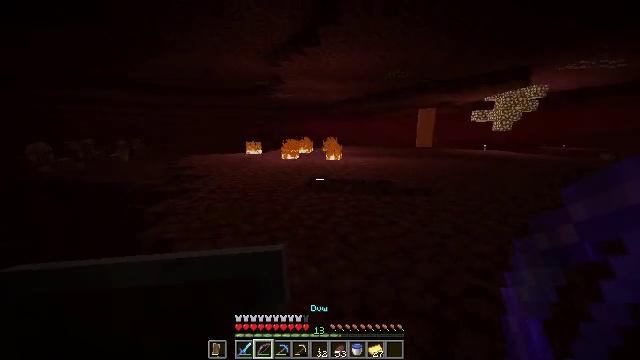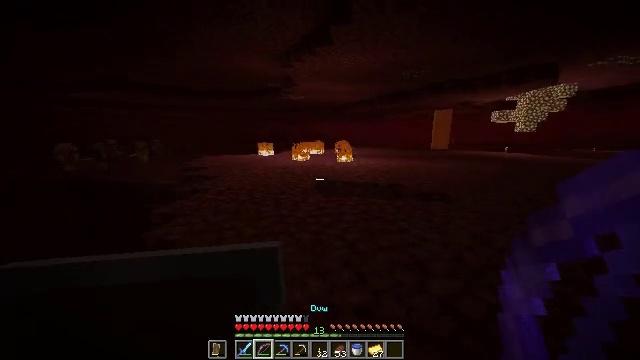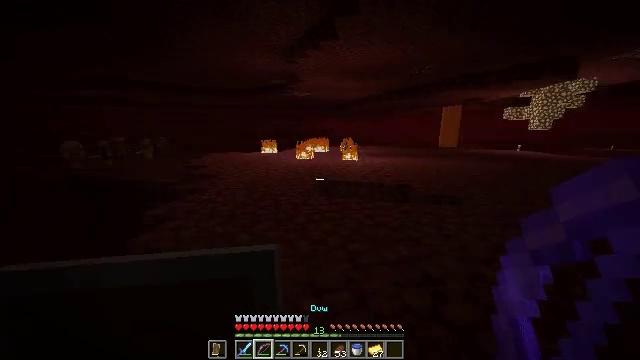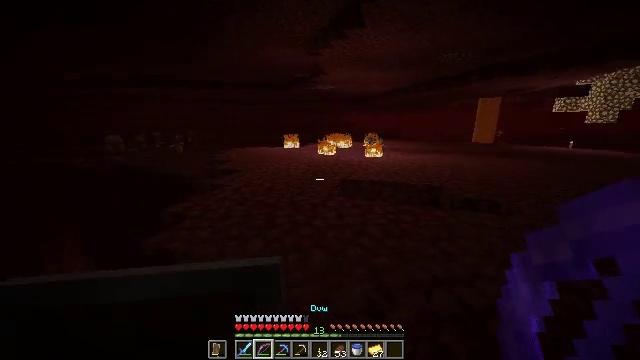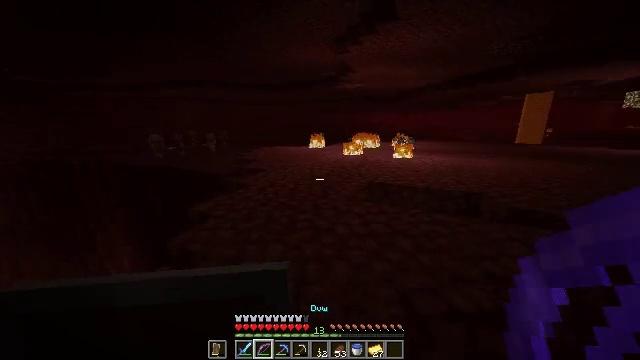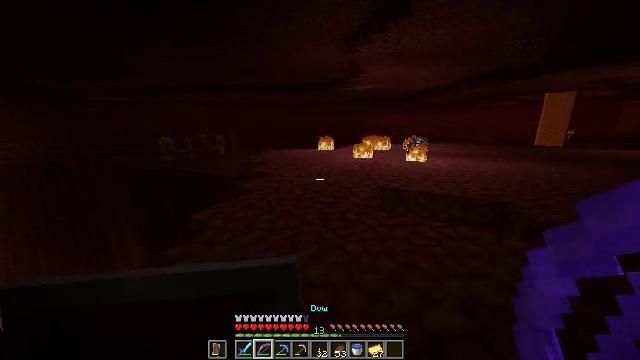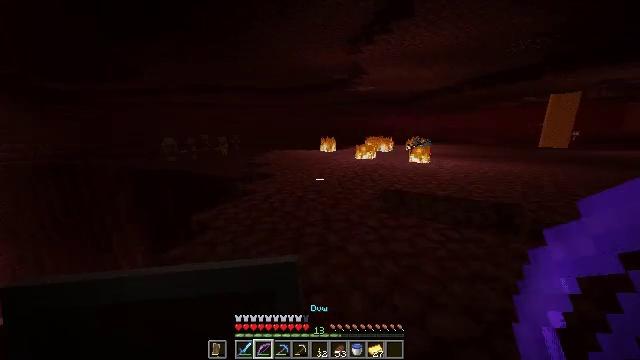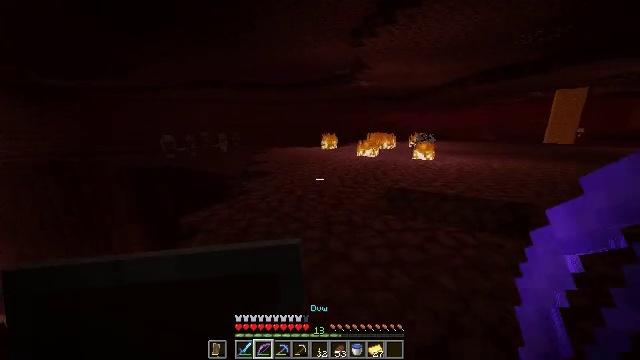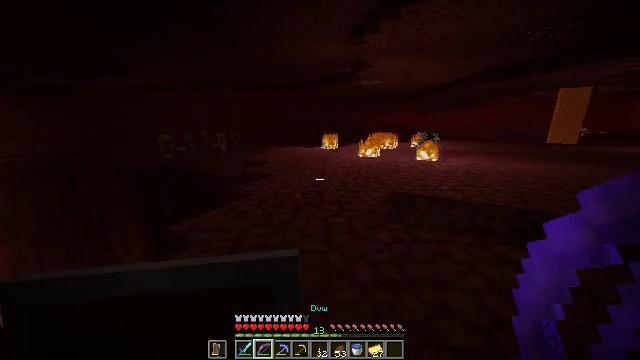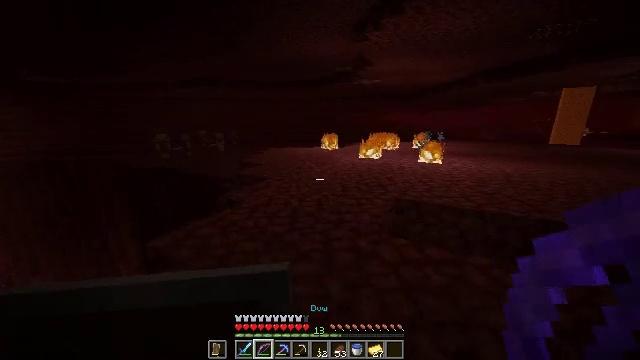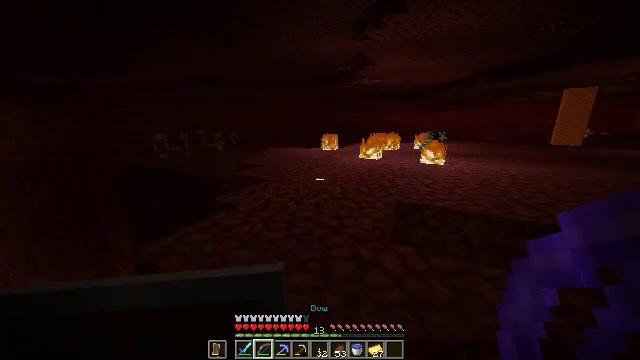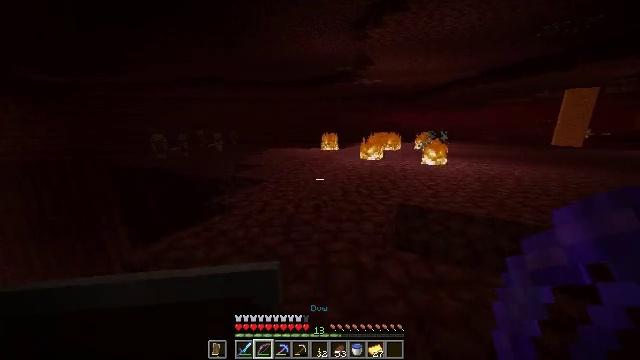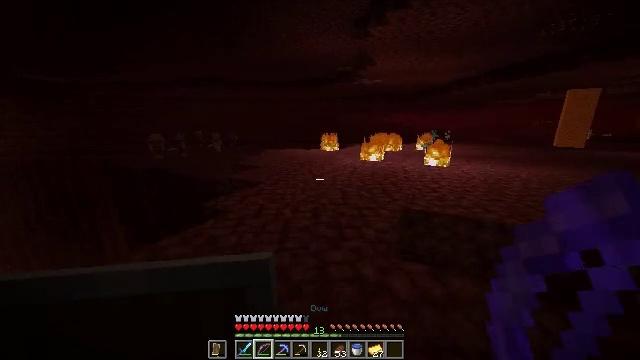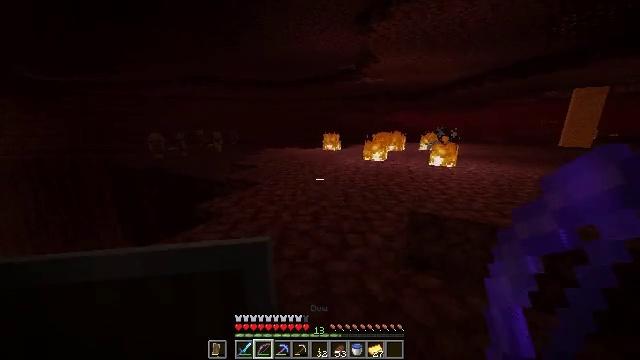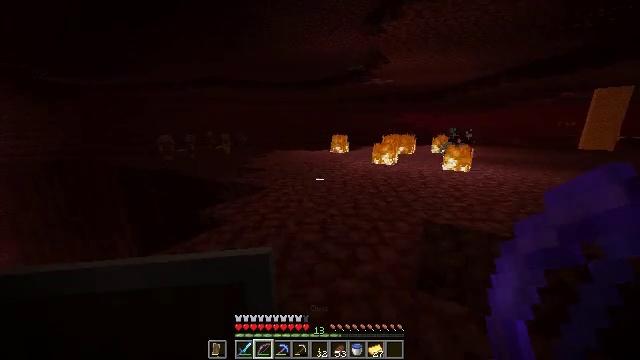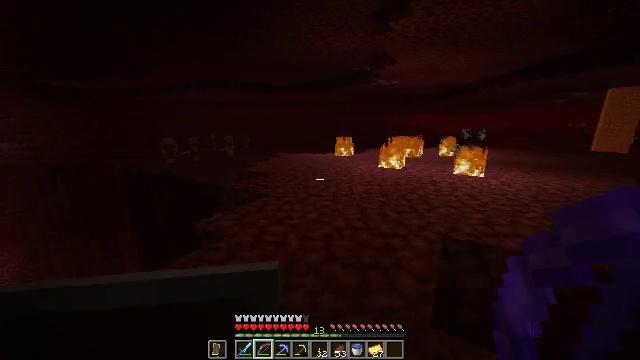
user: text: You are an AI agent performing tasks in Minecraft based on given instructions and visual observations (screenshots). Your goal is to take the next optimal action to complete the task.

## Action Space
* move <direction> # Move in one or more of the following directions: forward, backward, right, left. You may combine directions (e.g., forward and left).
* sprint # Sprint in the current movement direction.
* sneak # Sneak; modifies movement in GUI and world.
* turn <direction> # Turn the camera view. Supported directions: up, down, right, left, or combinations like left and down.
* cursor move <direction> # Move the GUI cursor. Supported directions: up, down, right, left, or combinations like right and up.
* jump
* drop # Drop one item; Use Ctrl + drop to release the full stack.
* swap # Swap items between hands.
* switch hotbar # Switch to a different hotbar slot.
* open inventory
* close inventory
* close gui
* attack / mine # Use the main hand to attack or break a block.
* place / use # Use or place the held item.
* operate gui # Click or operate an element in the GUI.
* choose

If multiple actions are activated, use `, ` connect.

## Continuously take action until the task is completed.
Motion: motion action
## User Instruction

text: Remove a gold ingot from the inventory.
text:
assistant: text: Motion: move forward, sprint, turn left
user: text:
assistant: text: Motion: move forward, sprint, turn left
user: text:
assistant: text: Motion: move forward, sprint, turn left and down
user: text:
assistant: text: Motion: move forward, turn left
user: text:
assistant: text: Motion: move forward, turn left
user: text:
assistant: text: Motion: move forward
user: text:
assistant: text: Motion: move forward, sprint
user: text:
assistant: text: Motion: move forward, sprint
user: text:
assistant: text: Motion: move forward, sprint
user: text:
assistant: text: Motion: move forward
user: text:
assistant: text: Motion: move forward
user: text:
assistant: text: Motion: move forward
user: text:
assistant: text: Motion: move forward
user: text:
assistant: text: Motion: move forward, turn left
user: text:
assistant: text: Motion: move forward, turn left
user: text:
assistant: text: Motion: move forward
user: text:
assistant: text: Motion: move forward, jump
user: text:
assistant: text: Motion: move forward, jump
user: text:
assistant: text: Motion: move forward, jump
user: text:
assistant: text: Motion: move forward, jump
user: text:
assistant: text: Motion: move forward
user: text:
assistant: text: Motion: move forward
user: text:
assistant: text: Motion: move forward
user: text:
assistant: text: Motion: move forward
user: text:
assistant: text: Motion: move forward, sprint
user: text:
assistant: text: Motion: move forward, sprint
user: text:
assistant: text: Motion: move forward
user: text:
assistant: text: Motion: move forward
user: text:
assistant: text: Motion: move forward
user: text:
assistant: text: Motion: move forward